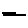
Label: line